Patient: sex F, age 83
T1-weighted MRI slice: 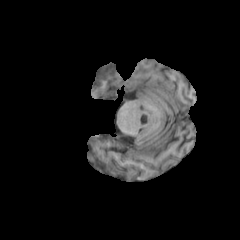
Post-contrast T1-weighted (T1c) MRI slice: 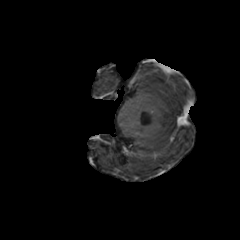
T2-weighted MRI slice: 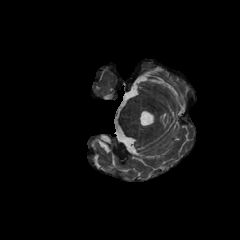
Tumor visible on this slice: no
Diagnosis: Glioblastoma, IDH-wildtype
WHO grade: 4